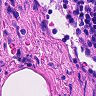
Metastatic tissue present: no